Field crop: tomato
Growth stage: 1
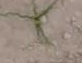
Species: cyperus